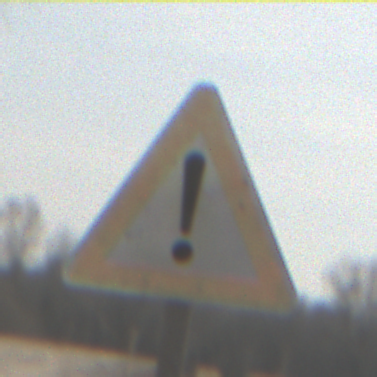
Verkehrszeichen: Gefahrenstelle
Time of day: MorningAfternoon
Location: Outdoor (Nature)
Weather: PartlyCloudy
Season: Winter
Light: Natural